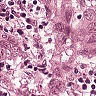
Metastatic tissue present: yes